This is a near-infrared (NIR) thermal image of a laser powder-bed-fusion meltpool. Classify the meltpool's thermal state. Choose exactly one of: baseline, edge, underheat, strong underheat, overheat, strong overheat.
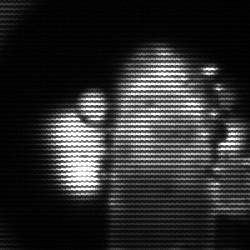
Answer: strong underheat